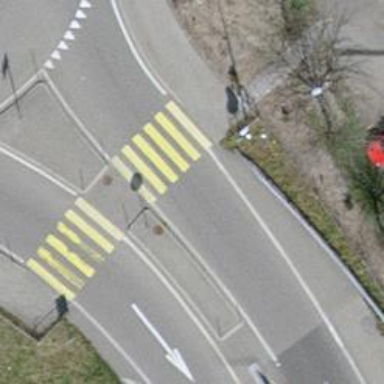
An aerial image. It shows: Uncontrolled zebra crossing on the road.